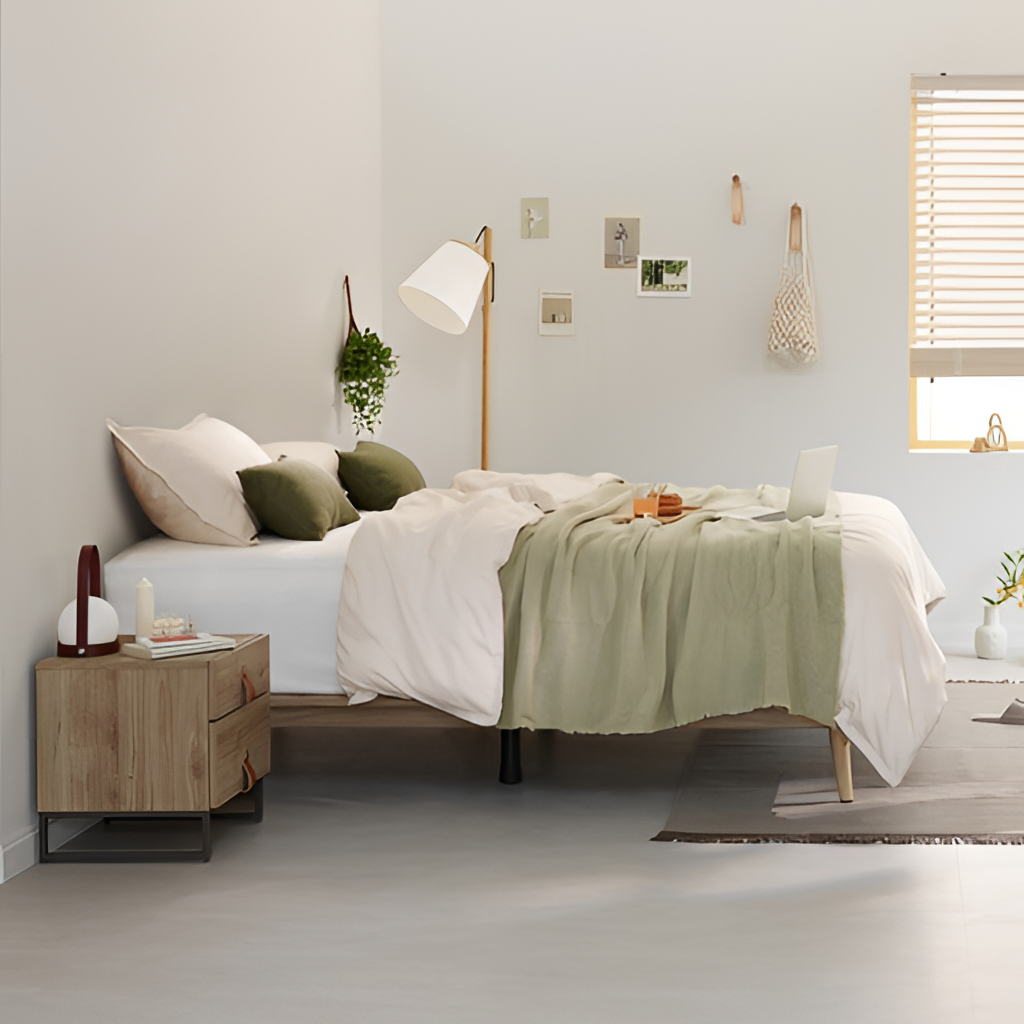
bedroom, wood nightstand, contemporary, tile flooring, with large square pattern, cream paint wallpaper, with solid pattern